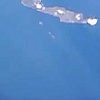
Label: water